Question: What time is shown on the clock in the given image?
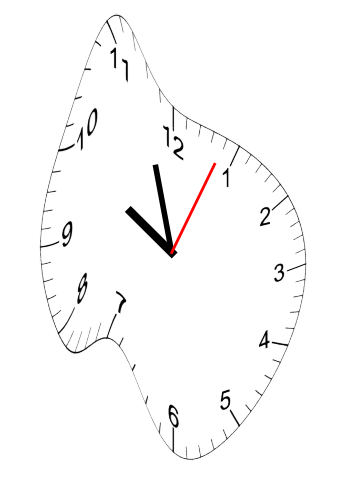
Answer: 09:57:04